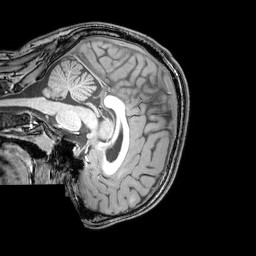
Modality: T1w
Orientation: sagittal
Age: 26
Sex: male
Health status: healthy
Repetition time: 0.081 s
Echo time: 0.037 s